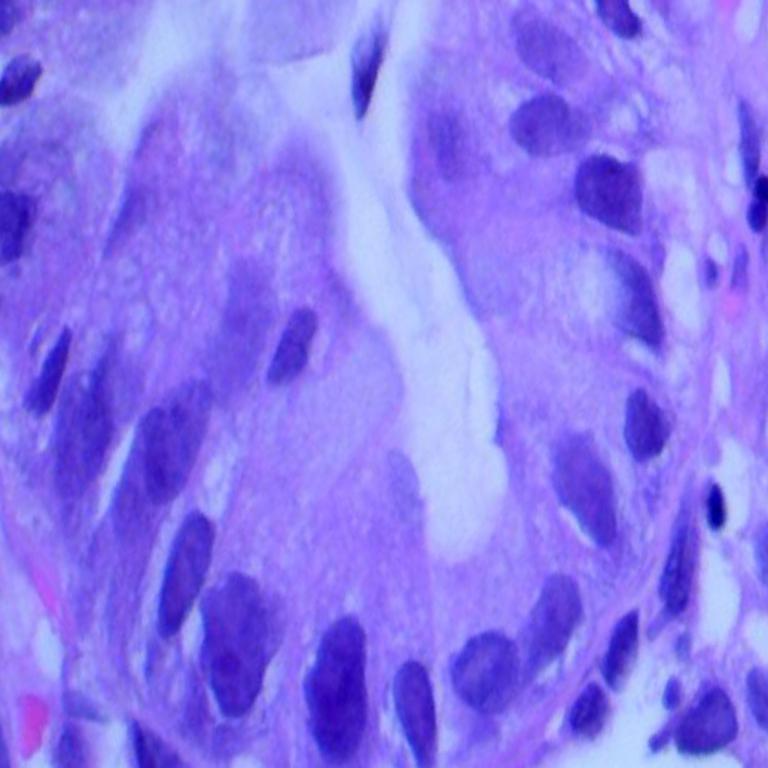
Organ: lung
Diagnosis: adenocarcinomas